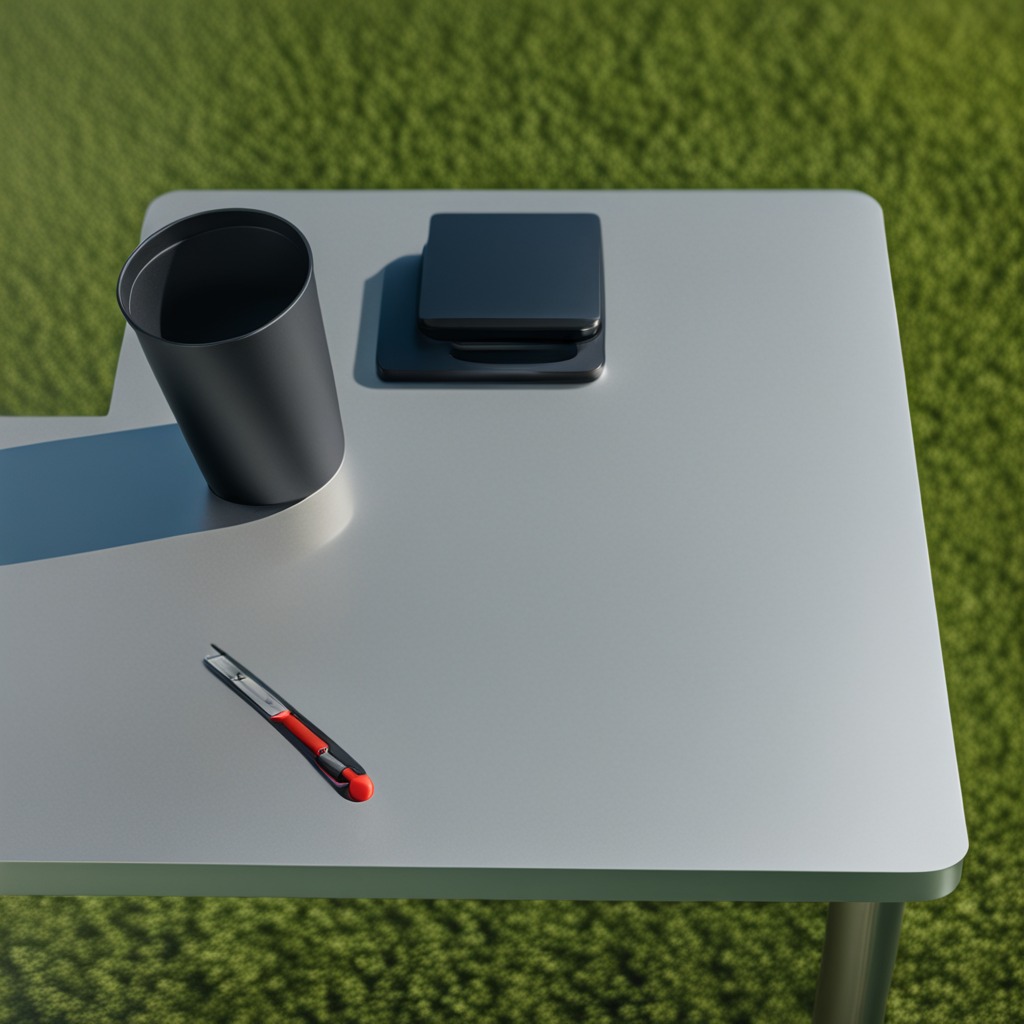
A utility knife is lying on a clean utility table in a temporary outdoor tool station afternoon light present textured surface.